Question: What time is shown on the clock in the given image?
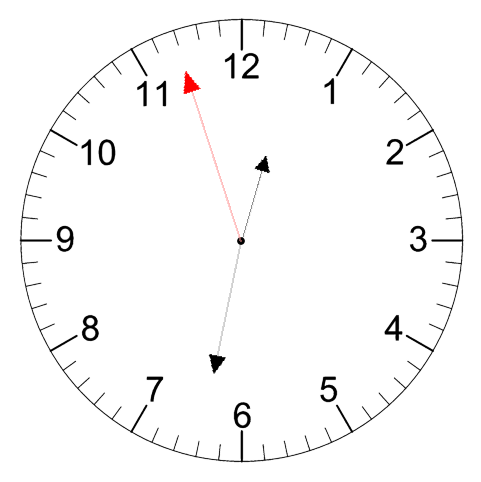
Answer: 12:31:57